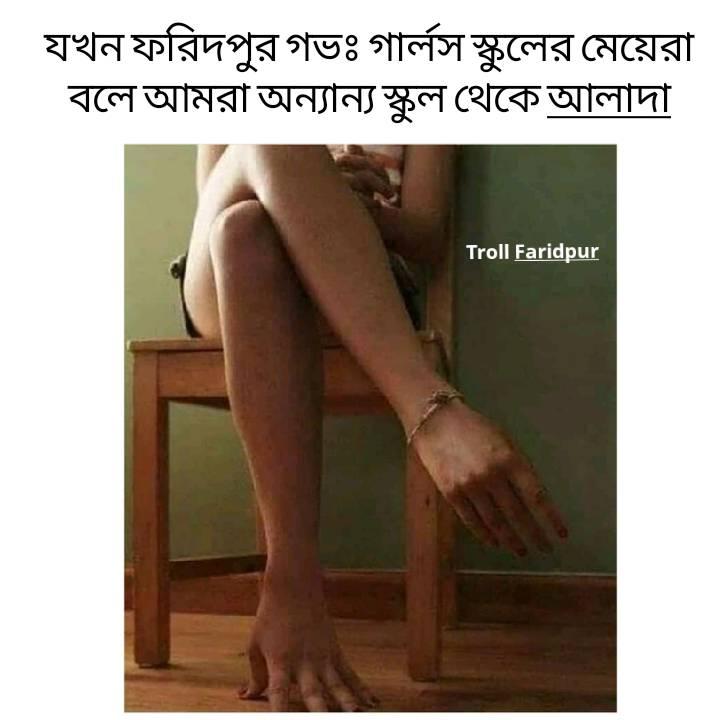
Caption: যখন ফরিদপুর গভঃ গার্লস স্কুলের মেয়েরা বলে আমরা অন্যান্য স্কুল থেকে আলাদা
Label: hate